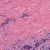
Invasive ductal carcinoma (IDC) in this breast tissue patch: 1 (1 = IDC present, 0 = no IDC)